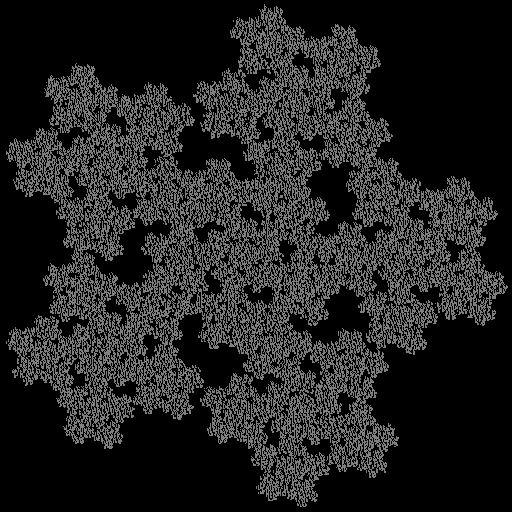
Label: mcWorter_pedigree